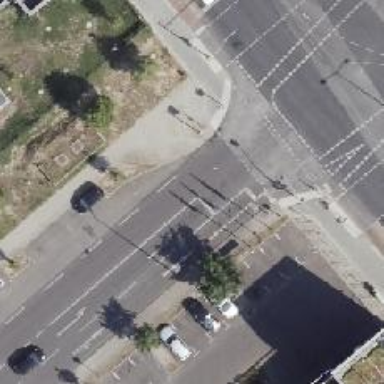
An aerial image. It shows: Road with traffic signals.